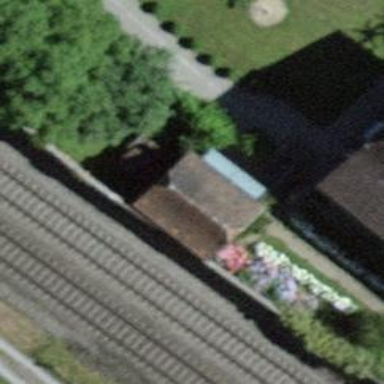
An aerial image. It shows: Shed.